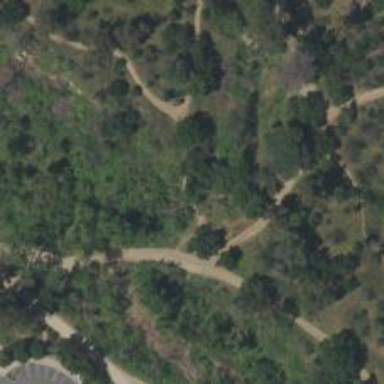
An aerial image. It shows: Path.